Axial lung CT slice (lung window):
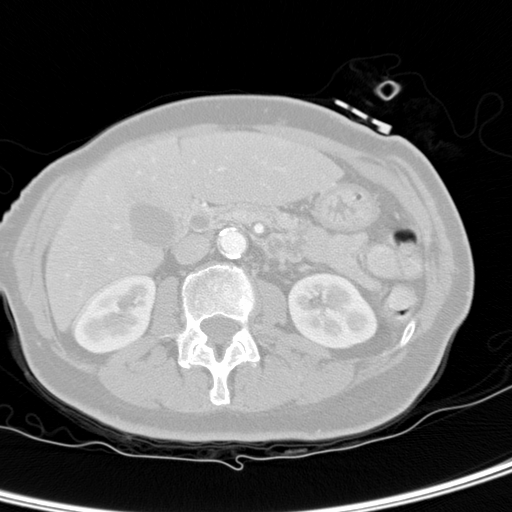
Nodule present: no